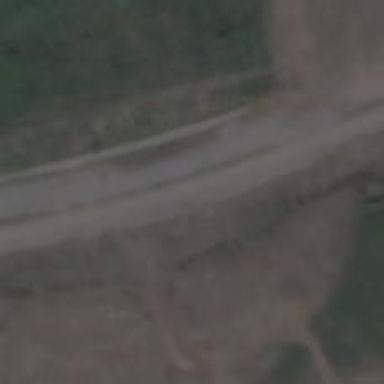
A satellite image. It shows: Secondary road.